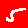
Digit: 5